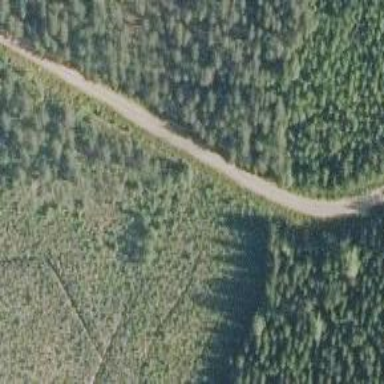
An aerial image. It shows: Simple road.